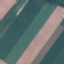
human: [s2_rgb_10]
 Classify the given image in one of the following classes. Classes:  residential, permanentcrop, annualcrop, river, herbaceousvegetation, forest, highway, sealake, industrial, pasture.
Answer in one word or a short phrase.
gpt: AnnualCrop